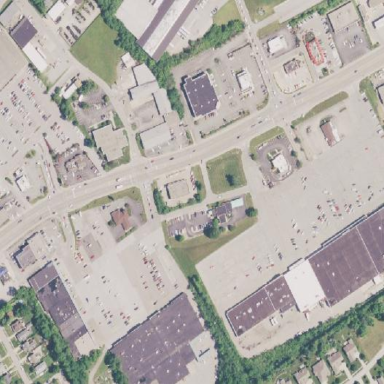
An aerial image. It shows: Retail area.